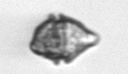
Label: Kryptoperidinium_triquetrum